Field crop: maize
Growth stage: 1
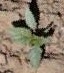
Species: datura